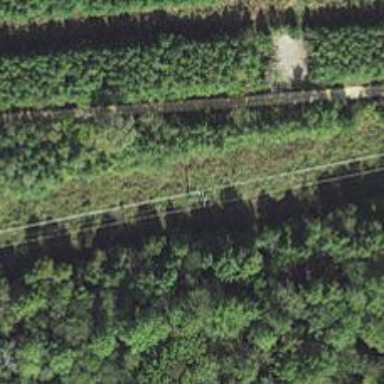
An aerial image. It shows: Power pole.